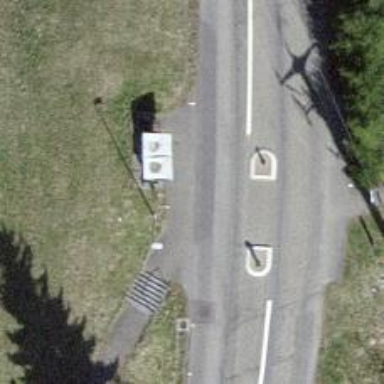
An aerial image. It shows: Bus stop with platform for public transport.